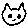
Label: cat